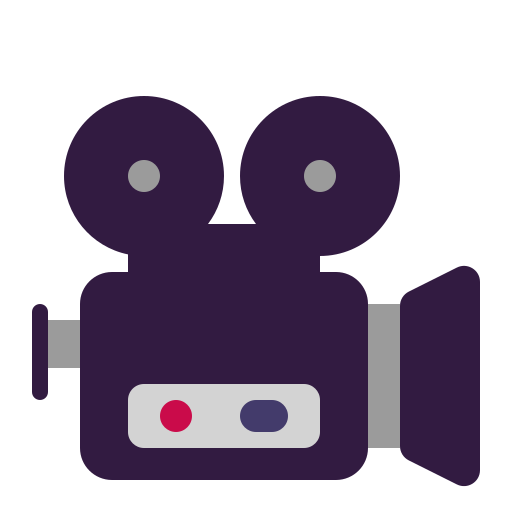
movie camera flat